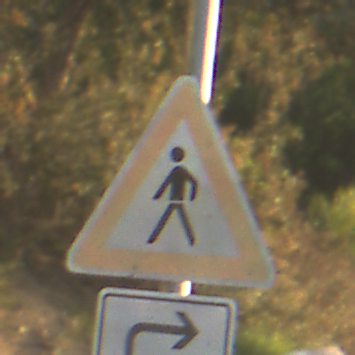
Verkehrszeichen: FussgaengerRechts
Zusatzzeichen unten: RichtungsangabeDurchPfeile5
Umgebung: Outdoor, Nature
Tageszeit: SunriseSunset
Wetter: PartlyCloudy
Licht: Natural
Jahreszeit: NotSpecified
Kontrast: MediumContrast